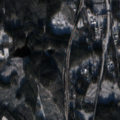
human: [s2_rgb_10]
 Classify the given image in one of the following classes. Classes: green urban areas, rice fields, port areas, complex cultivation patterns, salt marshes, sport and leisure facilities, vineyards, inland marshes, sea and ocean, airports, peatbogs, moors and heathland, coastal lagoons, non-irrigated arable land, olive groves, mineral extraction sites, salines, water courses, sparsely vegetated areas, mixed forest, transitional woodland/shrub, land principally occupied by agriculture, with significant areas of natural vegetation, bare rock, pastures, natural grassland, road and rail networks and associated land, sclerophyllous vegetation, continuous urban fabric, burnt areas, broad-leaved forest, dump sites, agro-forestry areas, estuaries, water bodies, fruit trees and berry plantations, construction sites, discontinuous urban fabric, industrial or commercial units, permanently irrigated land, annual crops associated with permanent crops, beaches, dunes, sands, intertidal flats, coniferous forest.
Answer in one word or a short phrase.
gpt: discontinuous urban fabric, coniferous forest, mixed forest, transitional woodland/shrub